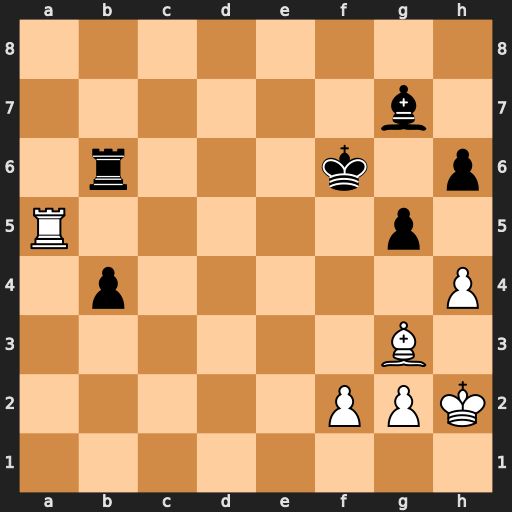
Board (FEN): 8/6b1/1r3k1p/R5p1/1p5P/6B1/5PPK/8
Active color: w
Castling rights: -
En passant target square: -
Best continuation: Be5+ Kg6 h5+ Kxh5 Bxg7